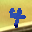
Label: 4